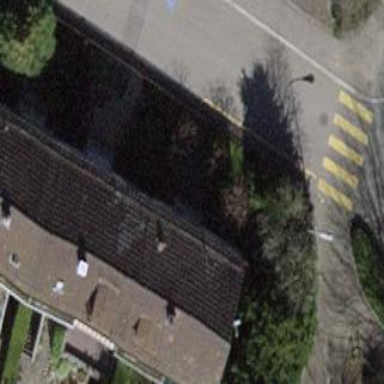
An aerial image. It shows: Terrace building.